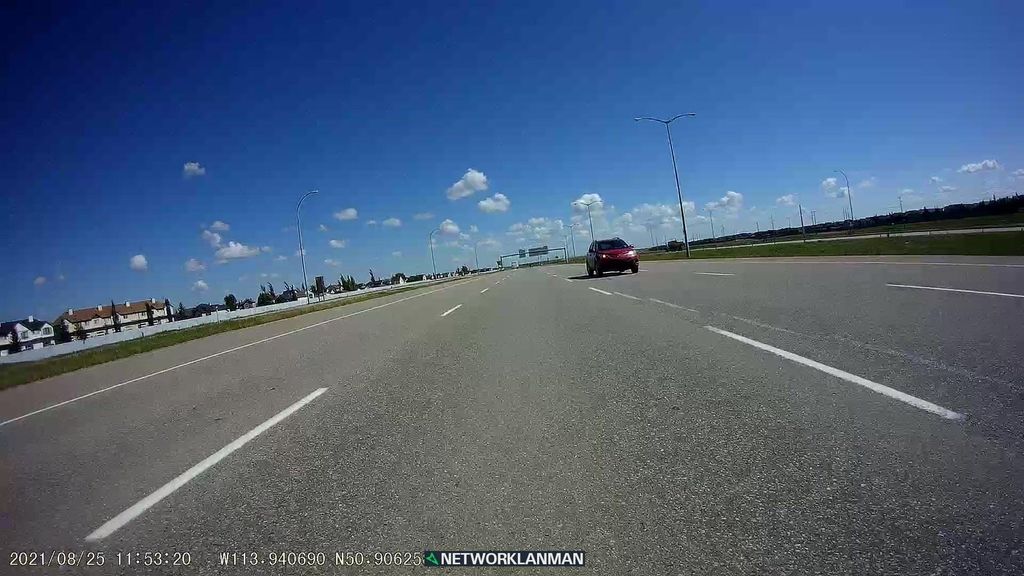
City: calgary